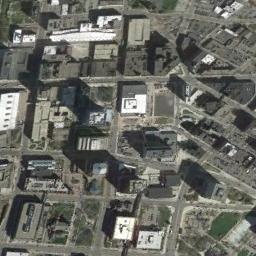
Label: commercial_area